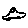
Label: car